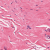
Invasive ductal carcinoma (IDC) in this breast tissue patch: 0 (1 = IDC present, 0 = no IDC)